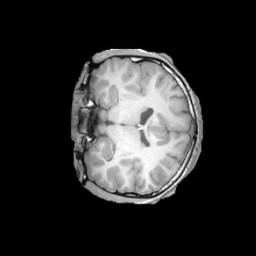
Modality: T1w
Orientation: coronal
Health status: ill
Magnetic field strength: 3 T